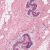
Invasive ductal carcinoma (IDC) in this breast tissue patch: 0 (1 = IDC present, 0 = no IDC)